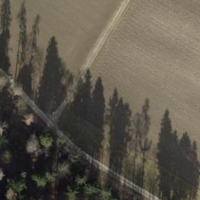
EUNIS habitat code: 52
Species observed at this site:
Tettigonia viridissima